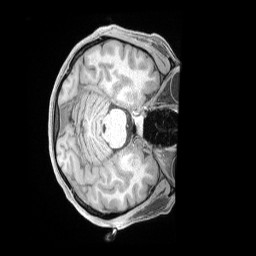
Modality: T1w
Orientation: axial
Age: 33
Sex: female
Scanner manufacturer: siemens
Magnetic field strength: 3 T
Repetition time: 2 s
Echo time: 0.00211 s